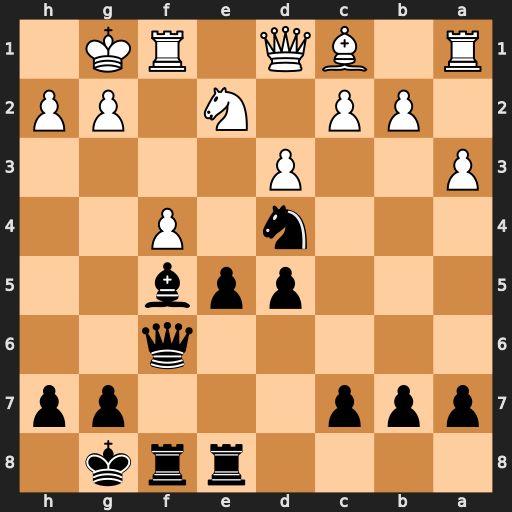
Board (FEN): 4rrk1/ppp3pp/5q2/3ppb2/3n1P2/P2P4/1PP1N1PP/R1BQ1RK1
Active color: b
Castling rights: -
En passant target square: -
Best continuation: Bg4 Nxd4 Bxd1